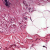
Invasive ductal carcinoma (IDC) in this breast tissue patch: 0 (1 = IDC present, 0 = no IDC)